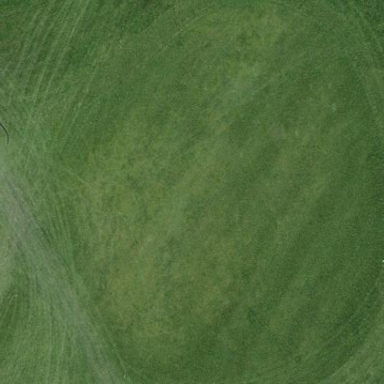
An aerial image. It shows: Scenic golf fairway.